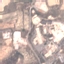
Land use / land cover: Industrial